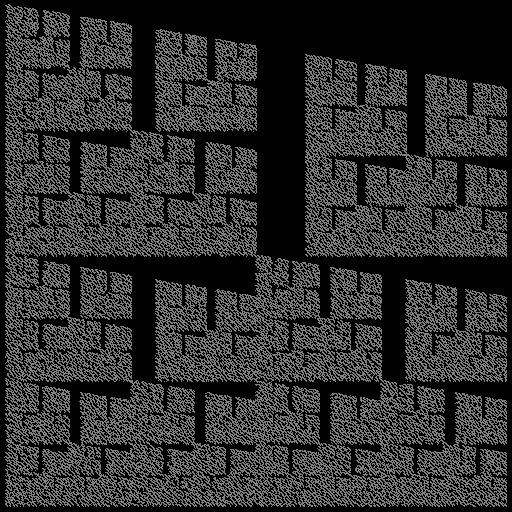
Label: castle